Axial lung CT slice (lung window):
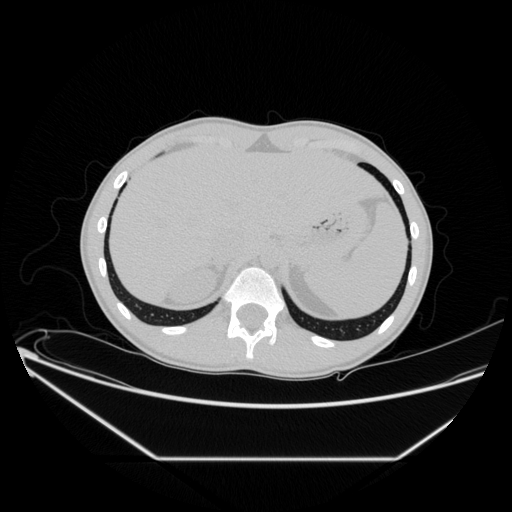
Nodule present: no